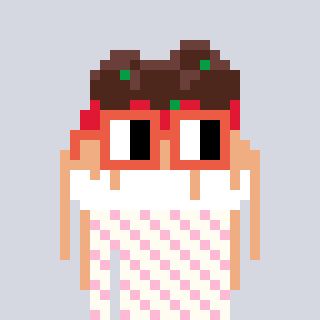
a pixel art character with square orange glasses, a spaghetti-shaped head and a grayscale-colored body on a cool background